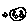
Label: moon